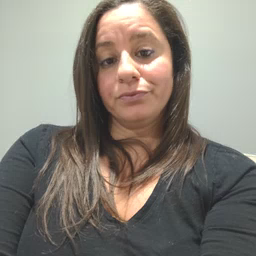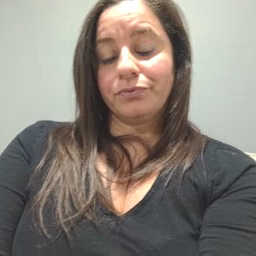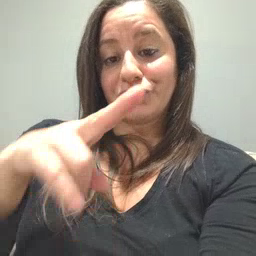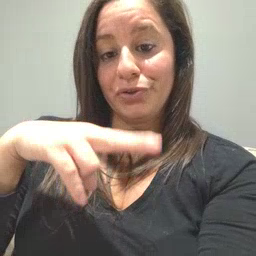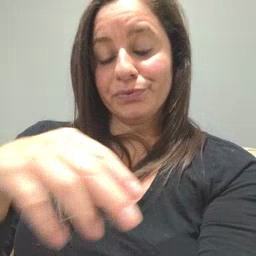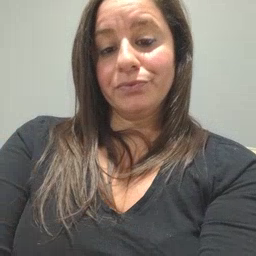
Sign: chair